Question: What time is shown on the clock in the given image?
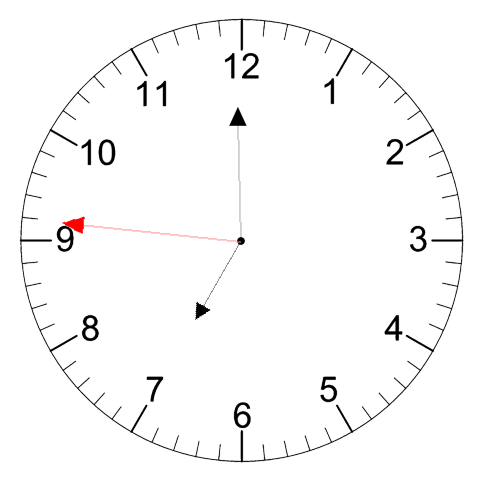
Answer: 06:59:46